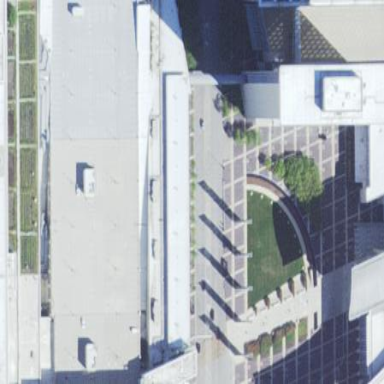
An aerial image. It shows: Conference centre building.